Question: I have two tables, Table A and B. I want to update the RAM_PARENT_CATEGORY_CODE column of Table A with the value from Table B. However, for category_alert_ctr 55 and 82. There are 2 possible RAM_PARENT_CATEGORY_CODE from Table B.
I want to insert a new row in Table A to accommodate both of those RAM_PARENT_CATEGORY_CODE (CRM1b and crm1c). Then update the value with the correct value from Table B.

So the expected result will be :
'''
55 | crm1b1 | CRM1 | CRM1b
83 | crm1b1 | CRM1 | crm1c
82 | Area1 | BuildApp | OFC01
84 | Area1 | BuildApp | OFC02
'''
Do you have any idea to do this? Thanks.
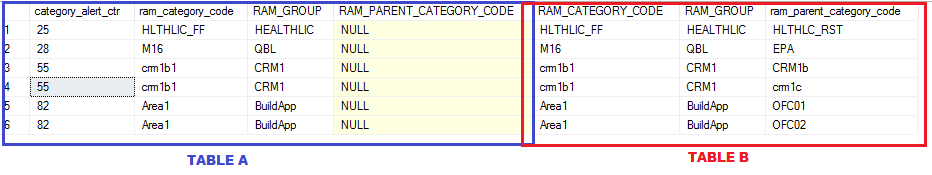
Answer: Use the <URL>.
'''
with
a as (
select
*,
row_number() over(
partition by category_alert_ctr order by (select 0)
) rn
from @A
),
b as (
select
*,
row_number() over(
partition by RAM_CATEGORY_CODE, RAM_GROUP
order by RAM_PARENT_CATEGORY_CODE
) rn,
row_number() over(
order by RAM_CATEGORY_CODE, RAM_PARENT_CATEGORY_CODE
) cac_offset
from @B
),
m as (
select
a.category_alert_ctr,
iif(b.rn = 1 and a.category_alert_ctr is not null,
a.category_alert_ctr,
max(a.category_alert_ctr) over() + b.cac_offset) new_cac,
b.RAM_CATEGORY_CODE, b.RAM_GROUP, b.RAM_PARENT_CATEGORY_CODE, b.rn
from b
left join a
on b.RAM_CATEGORY_CODE = a.ram_category_code and
b.RAM_GROUP = a.RAM_GROUP and b.rn = a.rn
)
merge a
using m
on a.RAM_CATEGORY_CODE = m.RAM_CATEGORY_CODE and
a.RAM_GROUP = m.RAM_GROUP and a.rn = m.rn
when matched then
update set
a.category_alert_ctr = m.new_cac,
a.RAM_PARENT_CATEGORY_CODE = m.RAM_PARENT_CATEGORY_CODE
when not matched then
insert(category_alert_ctr, ram_category_code,
RAM_GROUP, RAM_PARENT_CATEGORY_CODE)
values(m.new_cac, m.RAM_CATEGORY_CODE,
m.RAM_GROUP, m.RAM_PARENT_CATEGORY_CODE)
;
'''